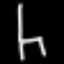
Label: chair